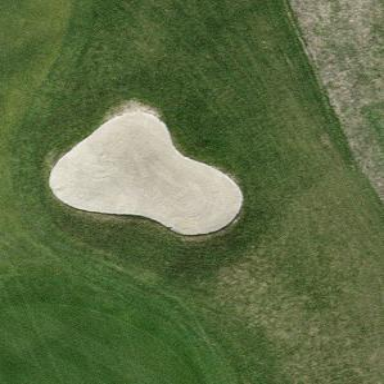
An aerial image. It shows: Sand bunker on golf course.